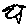
Label: bird